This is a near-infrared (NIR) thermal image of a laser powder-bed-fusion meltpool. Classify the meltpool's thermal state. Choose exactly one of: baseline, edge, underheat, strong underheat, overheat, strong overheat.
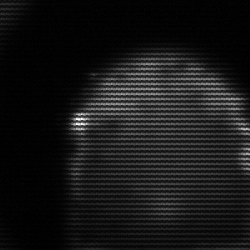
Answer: edge